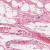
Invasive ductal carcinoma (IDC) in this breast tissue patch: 0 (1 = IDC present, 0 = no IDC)